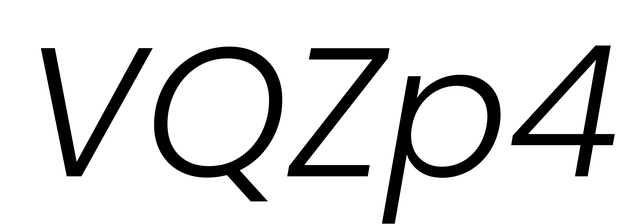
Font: Poppins-LightItalic